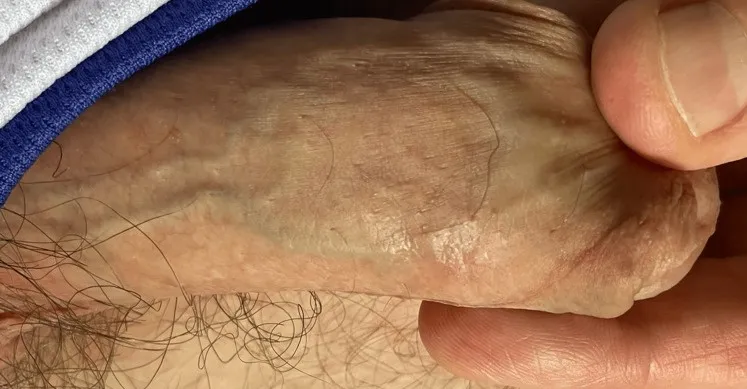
Lesion healed with a small depressed scar after 21 days.
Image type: medical_photograph (skin_photograph)